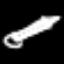
Label: pencil